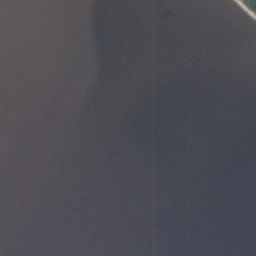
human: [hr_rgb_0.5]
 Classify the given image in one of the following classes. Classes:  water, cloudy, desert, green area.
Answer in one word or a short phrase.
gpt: cloudy